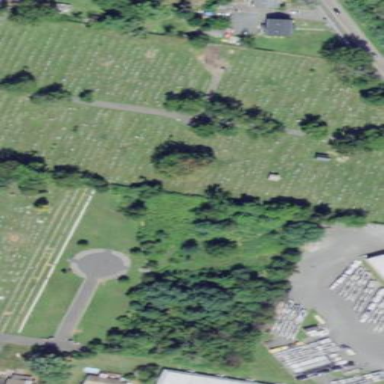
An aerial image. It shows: Cemetery.